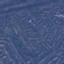
Land use / land cover: Residential